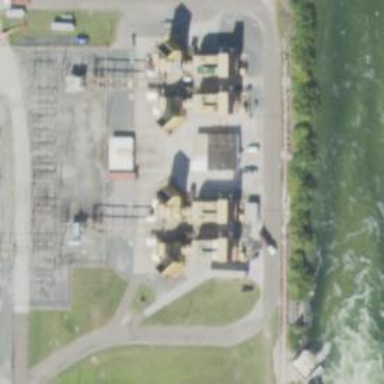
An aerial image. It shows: Gas turbine power generator.